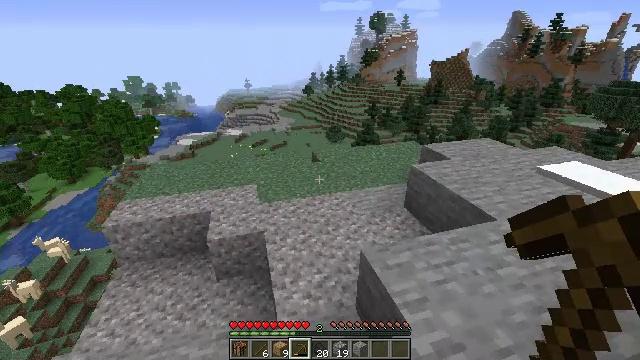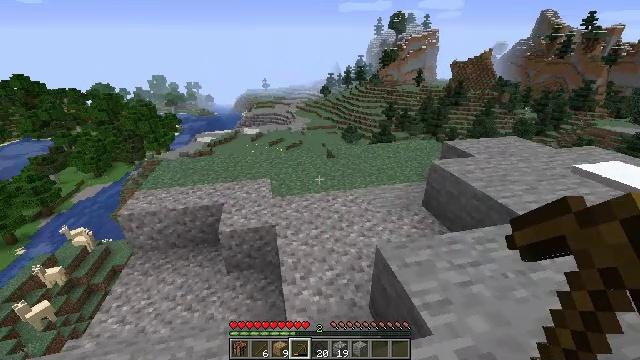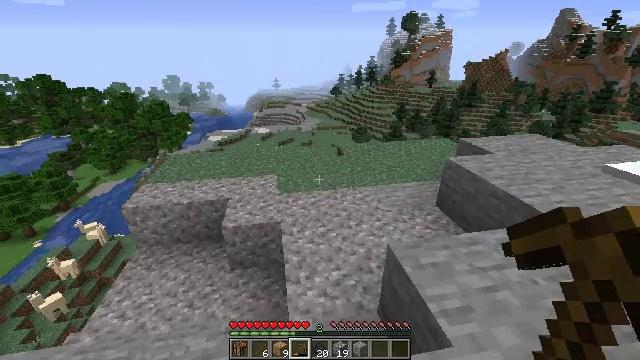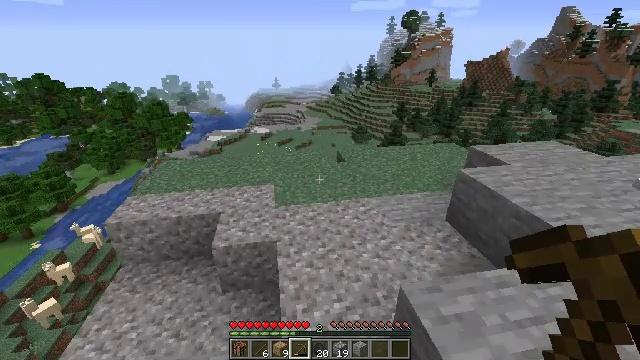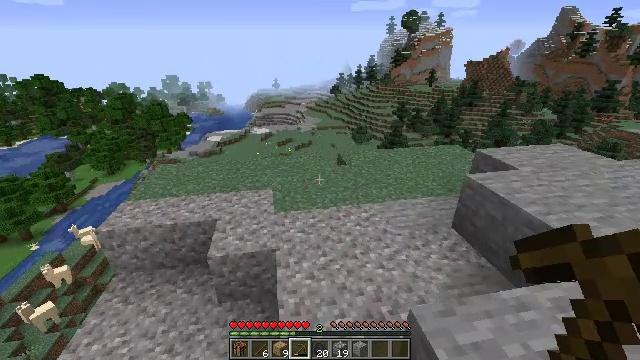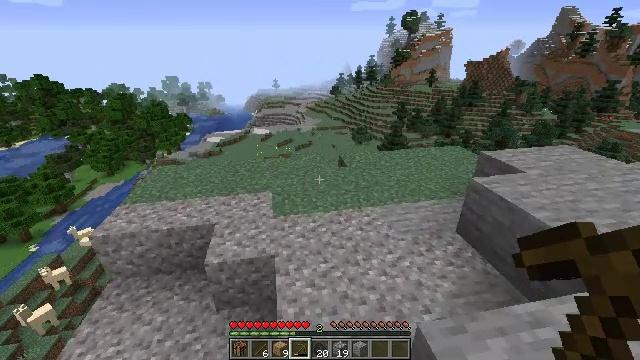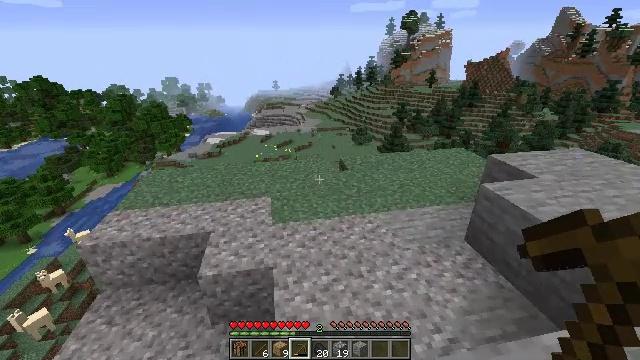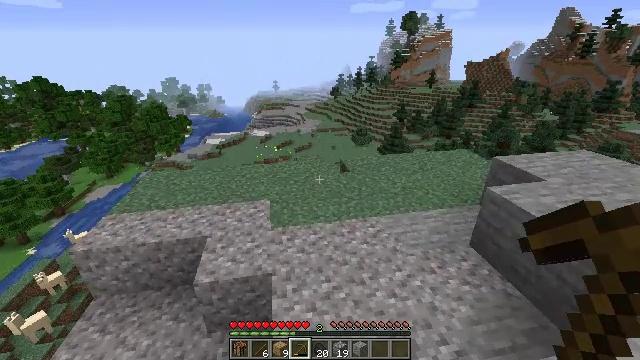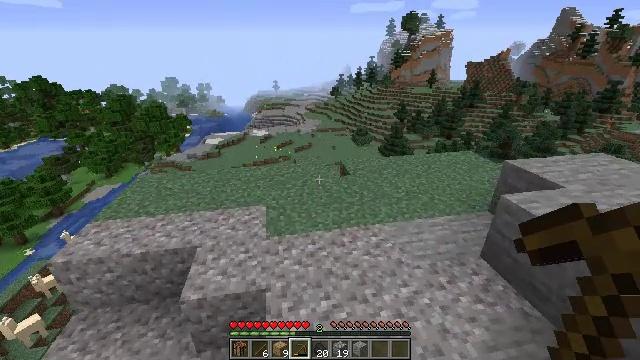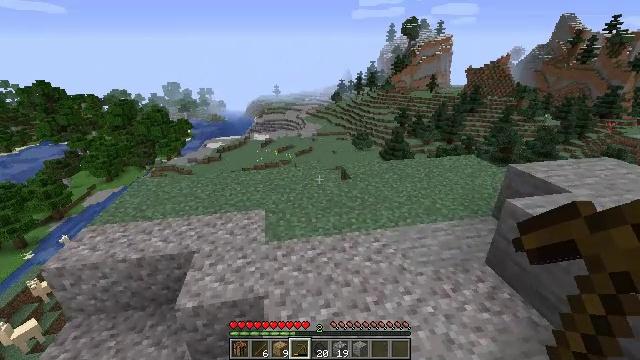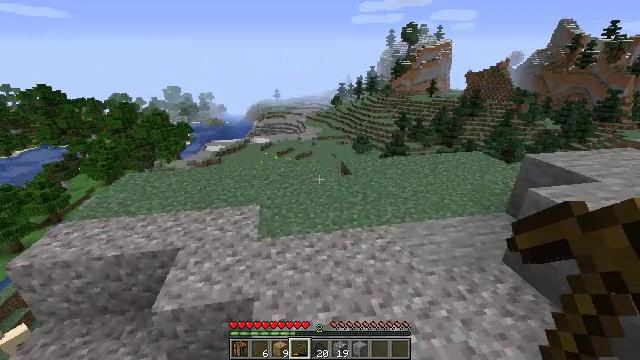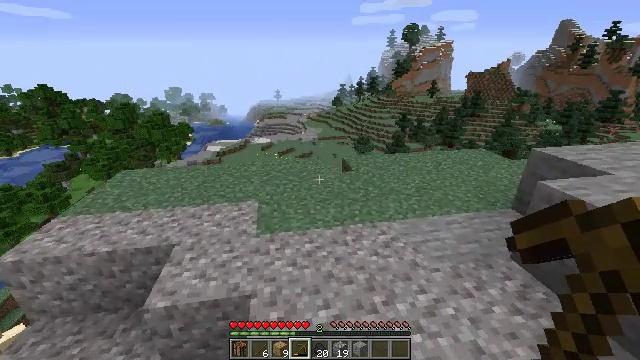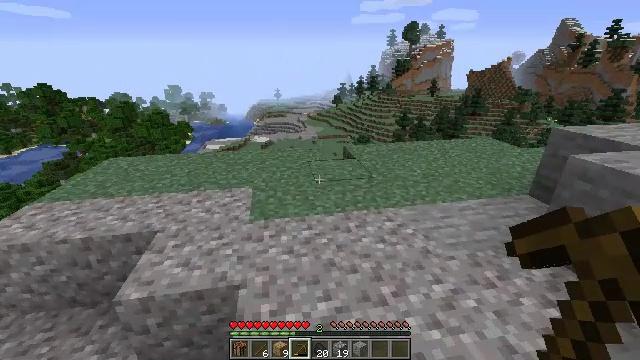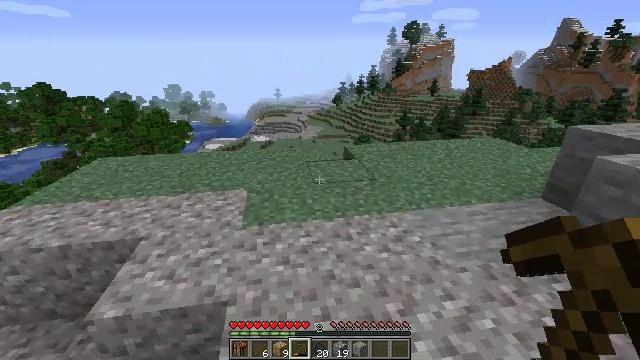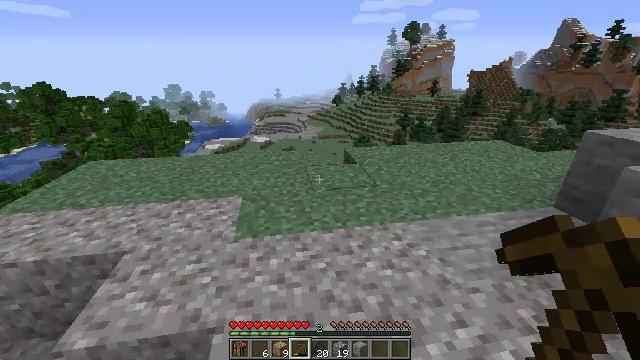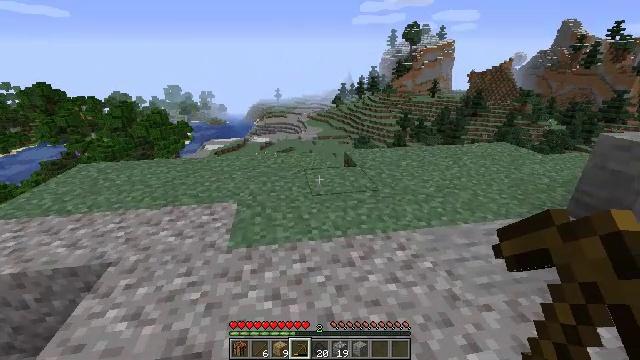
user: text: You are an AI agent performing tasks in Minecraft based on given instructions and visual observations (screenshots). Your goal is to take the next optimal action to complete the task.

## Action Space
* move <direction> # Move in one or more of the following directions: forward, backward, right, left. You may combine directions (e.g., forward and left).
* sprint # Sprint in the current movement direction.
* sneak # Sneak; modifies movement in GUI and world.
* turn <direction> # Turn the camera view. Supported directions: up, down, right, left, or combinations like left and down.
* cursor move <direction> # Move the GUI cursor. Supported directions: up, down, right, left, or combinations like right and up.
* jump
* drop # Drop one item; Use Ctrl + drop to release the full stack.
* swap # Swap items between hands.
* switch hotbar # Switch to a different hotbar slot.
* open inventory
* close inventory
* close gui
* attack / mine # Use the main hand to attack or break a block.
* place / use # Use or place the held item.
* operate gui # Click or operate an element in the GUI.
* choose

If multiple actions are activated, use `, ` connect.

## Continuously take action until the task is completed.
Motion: motion action
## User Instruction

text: Gather oak leaves by attacking.
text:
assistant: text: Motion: move forward, turn left
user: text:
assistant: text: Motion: move forward, turn left
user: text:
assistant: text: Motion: move forward
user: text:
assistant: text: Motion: move forward
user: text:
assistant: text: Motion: move forward
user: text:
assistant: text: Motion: move forward
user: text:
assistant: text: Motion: move forward
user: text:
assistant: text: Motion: move forward
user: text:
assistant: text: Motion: move forward
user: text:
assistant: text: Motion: move forward
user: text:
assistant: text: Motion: move forward
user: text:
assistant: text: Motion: move forward
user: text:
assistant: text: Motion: move forward
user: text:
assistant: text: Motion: move forward
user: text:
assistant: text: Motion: move forward
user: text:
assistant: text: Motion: move forward
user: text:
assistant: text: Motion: move forward
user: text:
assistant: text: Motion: move forward
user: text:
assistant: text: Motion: move forward
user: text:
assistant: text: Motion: move forward
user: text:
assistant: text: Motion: move forward
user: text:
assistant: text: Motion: move forward
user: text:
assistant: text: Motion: move forward
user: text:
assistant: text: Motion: move forward
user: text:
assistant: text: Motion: move forward
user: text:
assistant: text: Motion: move forward
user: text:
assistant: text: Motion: move forward
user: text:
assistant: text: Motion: move forward
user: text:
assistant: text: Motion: move forward
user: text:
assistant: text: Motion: move forward, turn right